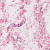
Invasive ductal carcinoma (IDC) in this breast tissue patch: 0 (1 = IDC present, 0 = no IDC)